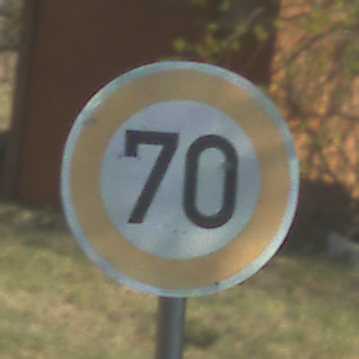
Verkehrszeichen: Geschwindigkeit70
Umgebung: Outdoor, Suburban
Tageszeit: MorningAfternoon
Wetter: Clear
Licht: Natural
Jahreszeit: NotSpecified
Kontrast: HighContrast